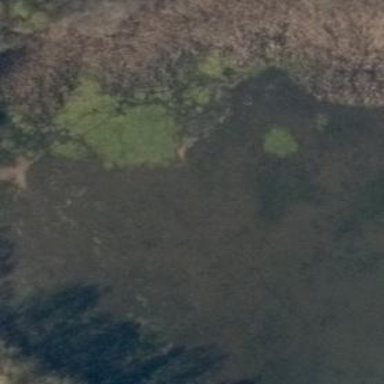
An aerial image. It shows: Reedbed wetland area.